Question: I have a slice of a circle (that is made of moveTo,lineTo,arc,etc) and need to find the middle point of the slice.
What is the math behind finding the point shown in the image below?

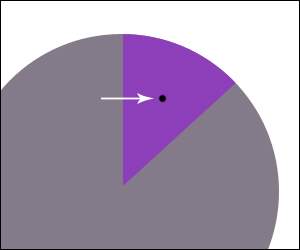
Answer: It looks "centroid" of the sector to me.
The co-ordinates of it (with x axis along the radius passing through the centroid and origin at the centre)
centroidX = (4/3)(sin(A)/A)
centroidY = 0
where 'A' is the angle made by the arc at the centre(in radians) and 'r' is the radius.
EDIT:
This is sort of a formula which can be easily derived.
Geometric Centroid of any shape is average(weighted mean) of all it's points.
In physics, centroid(AKA centre of mass) of an object is the point at which the mass of the whole object can be assumed to be concentrated(eg, the object can be balanced on a needle at the centroid). There are formulae which can be directly used for regular shapes. For irregular shapes, it is calculated by integration.
It's basic logic is adding x co-ordinates of all the points and dividing by total no. of points, which gives x co-ordinate of the centroid and similar for y co-ordinate.
As the points on a shape are not discrete, integration is used.